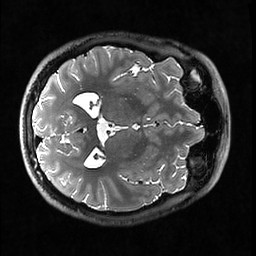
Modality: T2w
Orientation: axial
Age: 22
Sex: male
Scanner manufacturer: ge
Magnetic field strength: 3 T
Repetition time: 3.202 s
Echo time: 0.0667 s